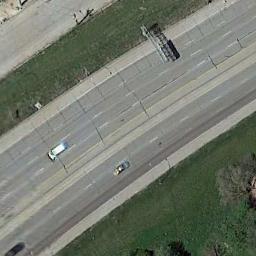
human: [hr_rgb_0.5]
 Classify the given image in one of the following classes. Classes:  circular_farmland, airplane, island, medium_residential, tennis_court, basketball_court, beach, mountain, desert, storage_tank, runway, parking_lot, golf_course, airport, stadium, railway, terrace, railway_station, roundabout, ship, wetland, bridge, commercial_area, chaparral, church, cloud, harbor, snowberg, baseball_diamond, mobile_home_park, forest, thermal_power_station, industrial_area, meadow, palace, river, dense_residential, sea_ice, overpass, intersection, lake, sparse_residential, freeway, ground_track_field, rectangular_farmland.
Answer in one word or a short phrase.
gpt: freeway